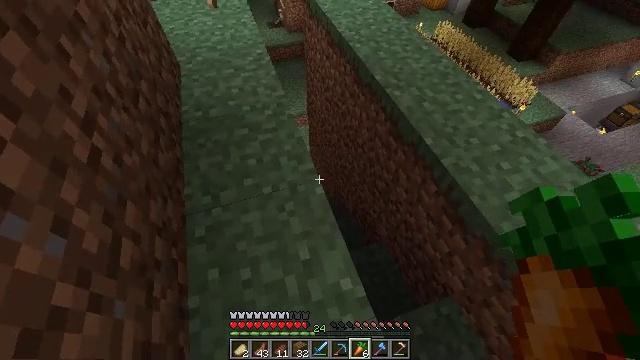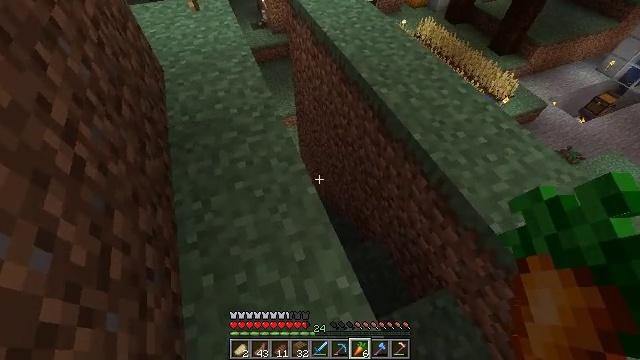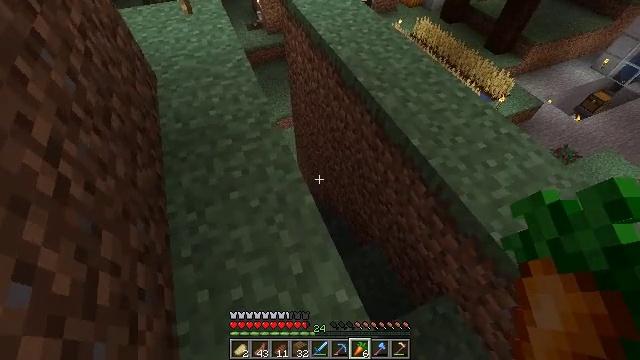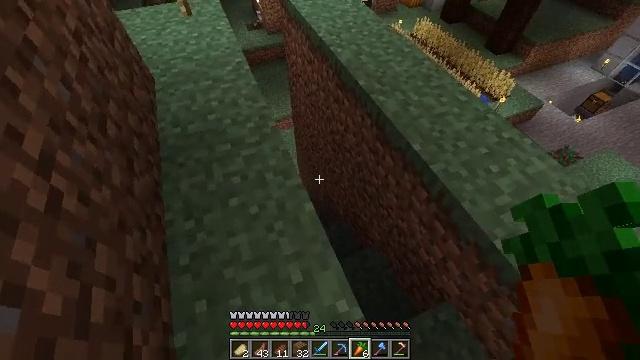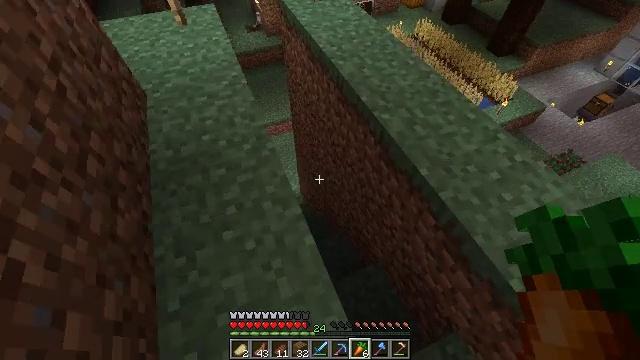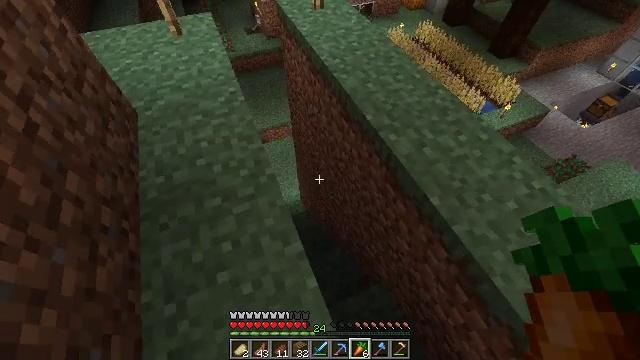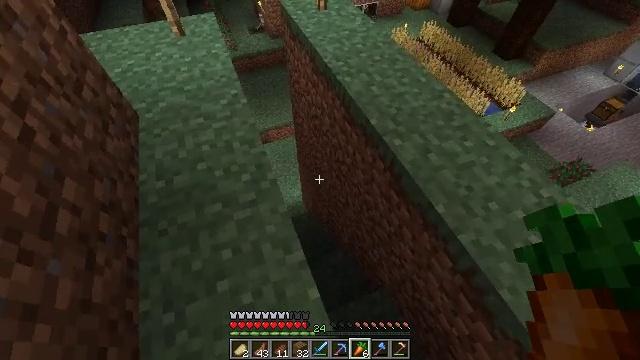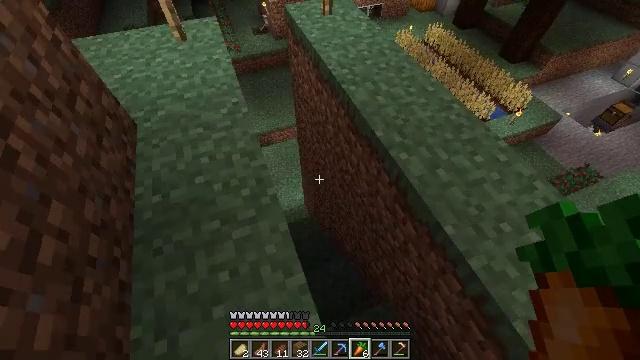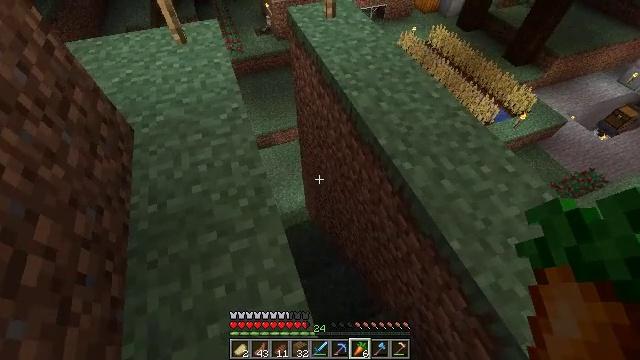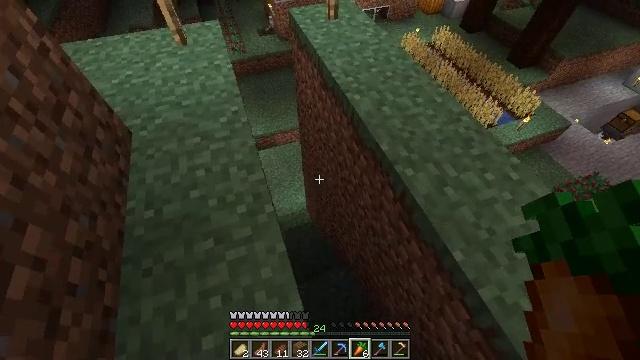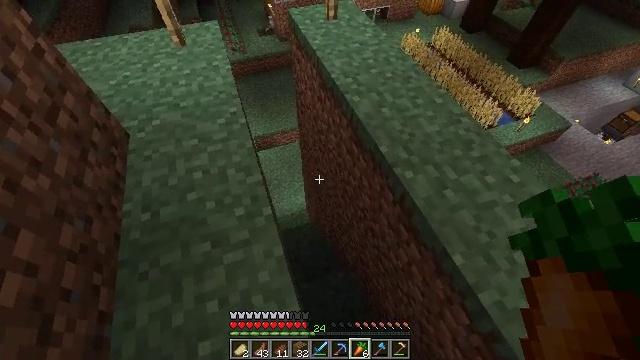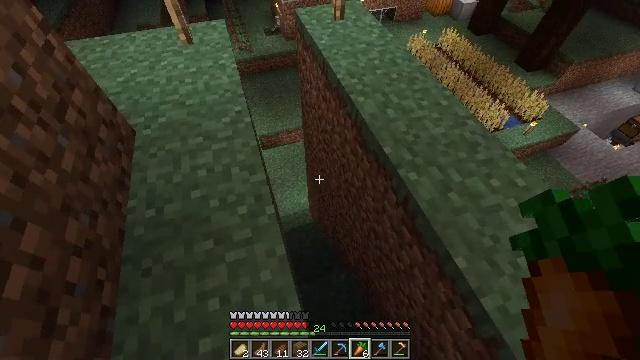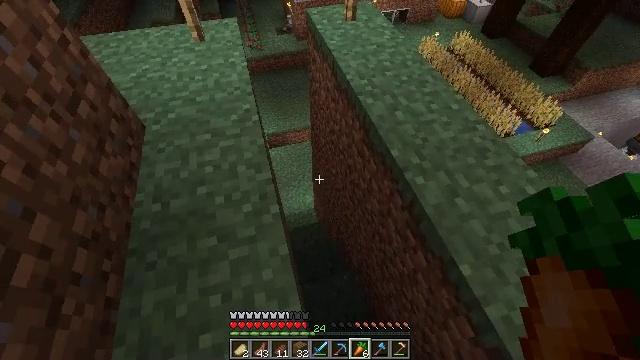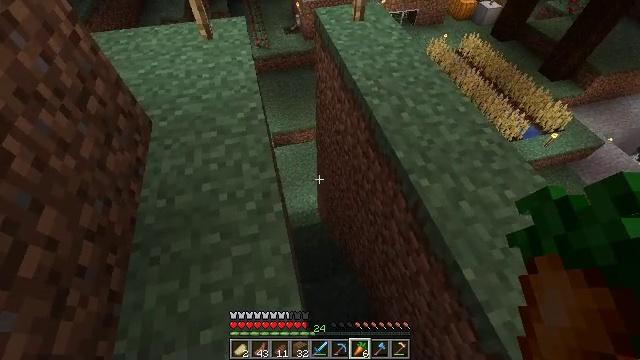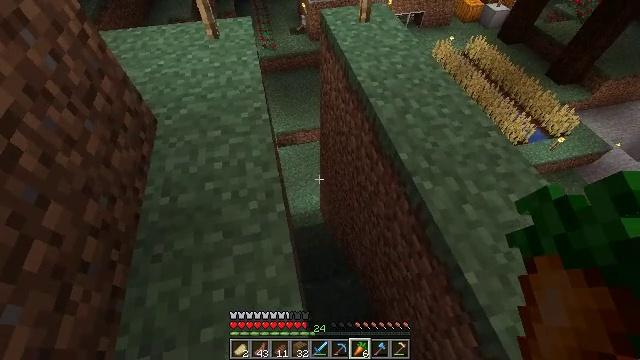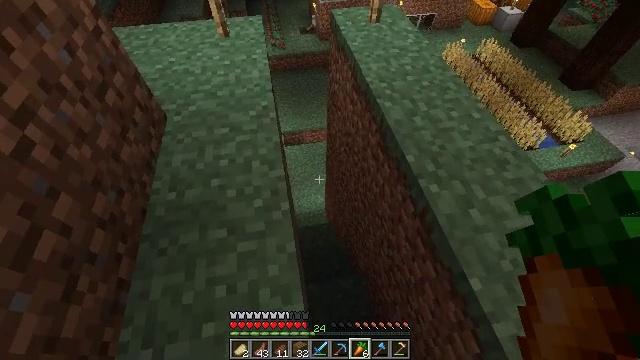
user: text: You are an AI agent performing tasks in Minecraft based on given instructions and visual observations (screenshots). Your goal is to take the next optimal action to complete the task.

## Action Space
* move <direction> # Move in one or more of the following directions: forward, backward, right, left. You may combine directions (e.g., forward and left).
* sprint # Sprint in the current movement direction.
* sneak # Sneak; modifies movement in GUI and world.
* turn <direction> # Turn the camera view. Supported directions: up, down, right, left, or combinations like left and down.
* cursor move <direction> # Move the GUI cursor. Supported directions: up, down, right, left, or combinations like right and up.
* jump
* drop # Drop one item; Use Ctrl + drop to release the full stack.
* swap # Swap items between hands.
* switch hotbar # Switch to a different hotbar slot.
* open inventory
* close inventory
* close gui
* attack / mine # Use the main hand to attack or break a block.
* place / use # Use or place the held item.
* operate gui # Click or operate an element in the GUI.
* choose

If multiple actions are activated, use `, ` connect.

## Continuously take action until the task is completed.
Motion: motion action
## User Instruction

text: Open the crafting table and craft stone stairs.
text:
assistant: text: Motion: turn right
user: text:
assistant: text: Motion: move forward
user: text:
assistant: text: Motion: move forward
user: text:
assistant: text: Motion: move forward
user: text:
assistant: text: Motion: move forward
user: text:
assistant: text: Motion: move forward
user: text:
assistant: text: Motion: no_op
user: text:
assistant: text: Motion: no_op
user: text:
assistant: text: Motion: no_op
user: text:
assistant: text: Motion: no_op
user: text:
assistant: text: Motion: turn left
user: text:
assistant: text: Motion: turn left
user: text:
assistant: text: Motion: turn left
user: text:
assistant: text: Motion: turn left
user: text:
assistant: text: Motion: turn left
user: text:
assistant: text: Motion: turn left
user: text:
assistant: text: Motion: no_op
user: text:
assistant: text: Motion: no_op
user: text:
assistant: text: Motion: no_op
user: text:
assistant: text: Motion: no_op
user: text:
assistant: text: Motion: no_op
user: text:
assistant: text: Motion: no_op
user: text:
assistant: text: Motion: no_op
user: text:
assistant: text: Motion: no_op
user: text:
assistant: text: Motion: no_op
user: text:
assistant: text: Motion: no_op
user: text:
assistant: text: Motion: move right
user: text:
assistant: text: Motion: move right
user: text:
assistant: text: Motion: no_op
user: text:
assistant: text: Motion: no_op